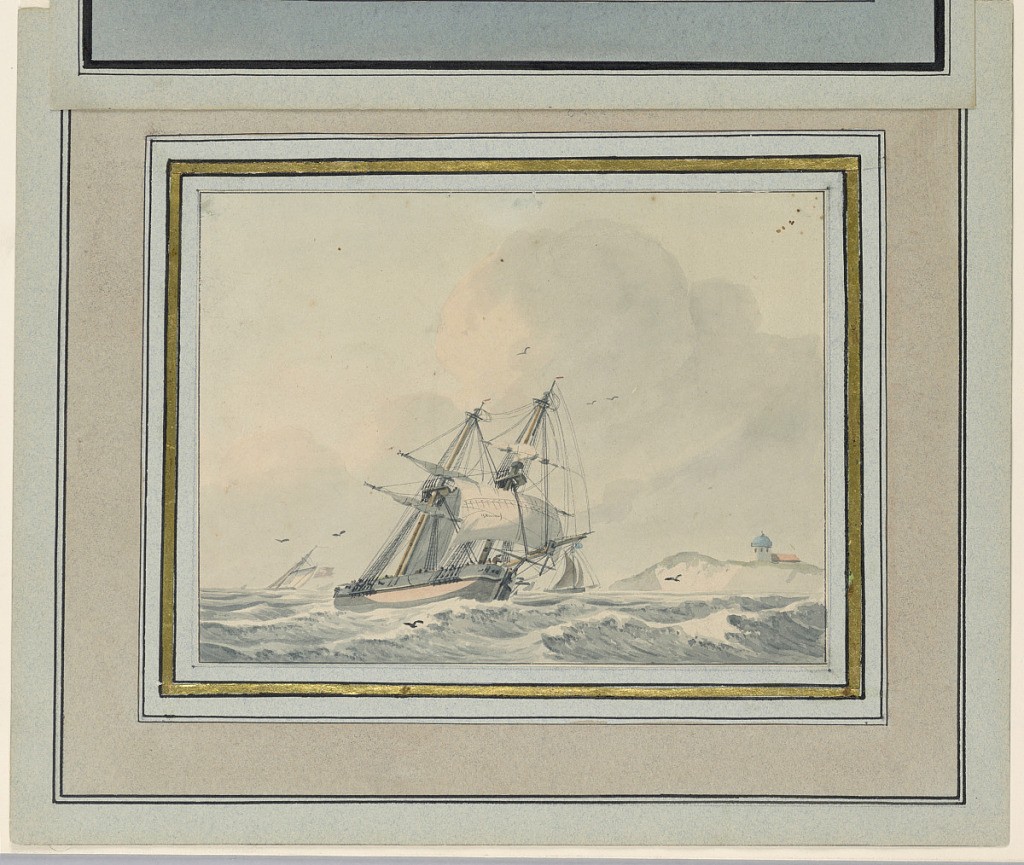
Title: Sailing Ships Near a Cape
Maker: Lodewijk Gilles Haccou, Dutch, 1792 - 1830
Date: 1810–1825
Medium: Brush and watercolor on paper
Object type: Drawing
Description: A two-master is shown in the first plane. Rather a strong wind. A lighthouse is at the cape. The signature L G Haccon f is written upon a sail. Framing line.